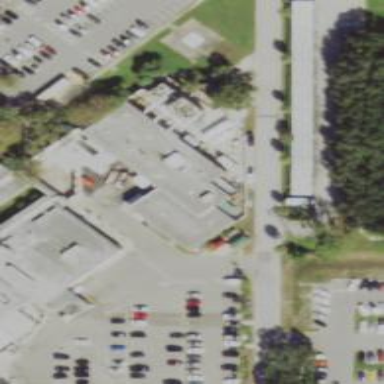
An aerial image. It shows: Hospital building.